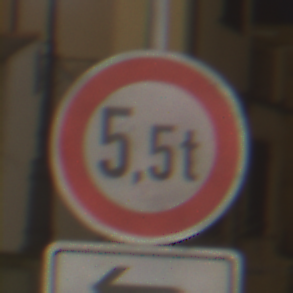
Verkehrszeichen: TatsaechlicheMasse
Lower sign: RichtungsangabeDurchPfeile2
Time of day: Night
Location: Outdoor (Urban)
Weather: PartlyCloudy
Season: NotSpecified
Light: Artificial